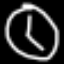
Label: clock